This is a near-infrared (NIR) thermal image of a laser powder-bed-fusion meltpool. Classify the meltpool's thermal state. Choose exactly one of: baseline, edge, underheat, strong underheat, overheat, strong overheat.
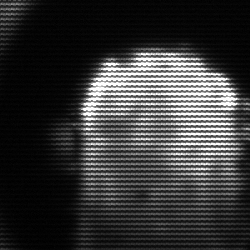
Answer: baseline